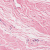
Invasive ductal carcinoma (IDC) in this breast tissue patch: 0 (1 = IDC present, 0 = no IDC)